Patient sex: F
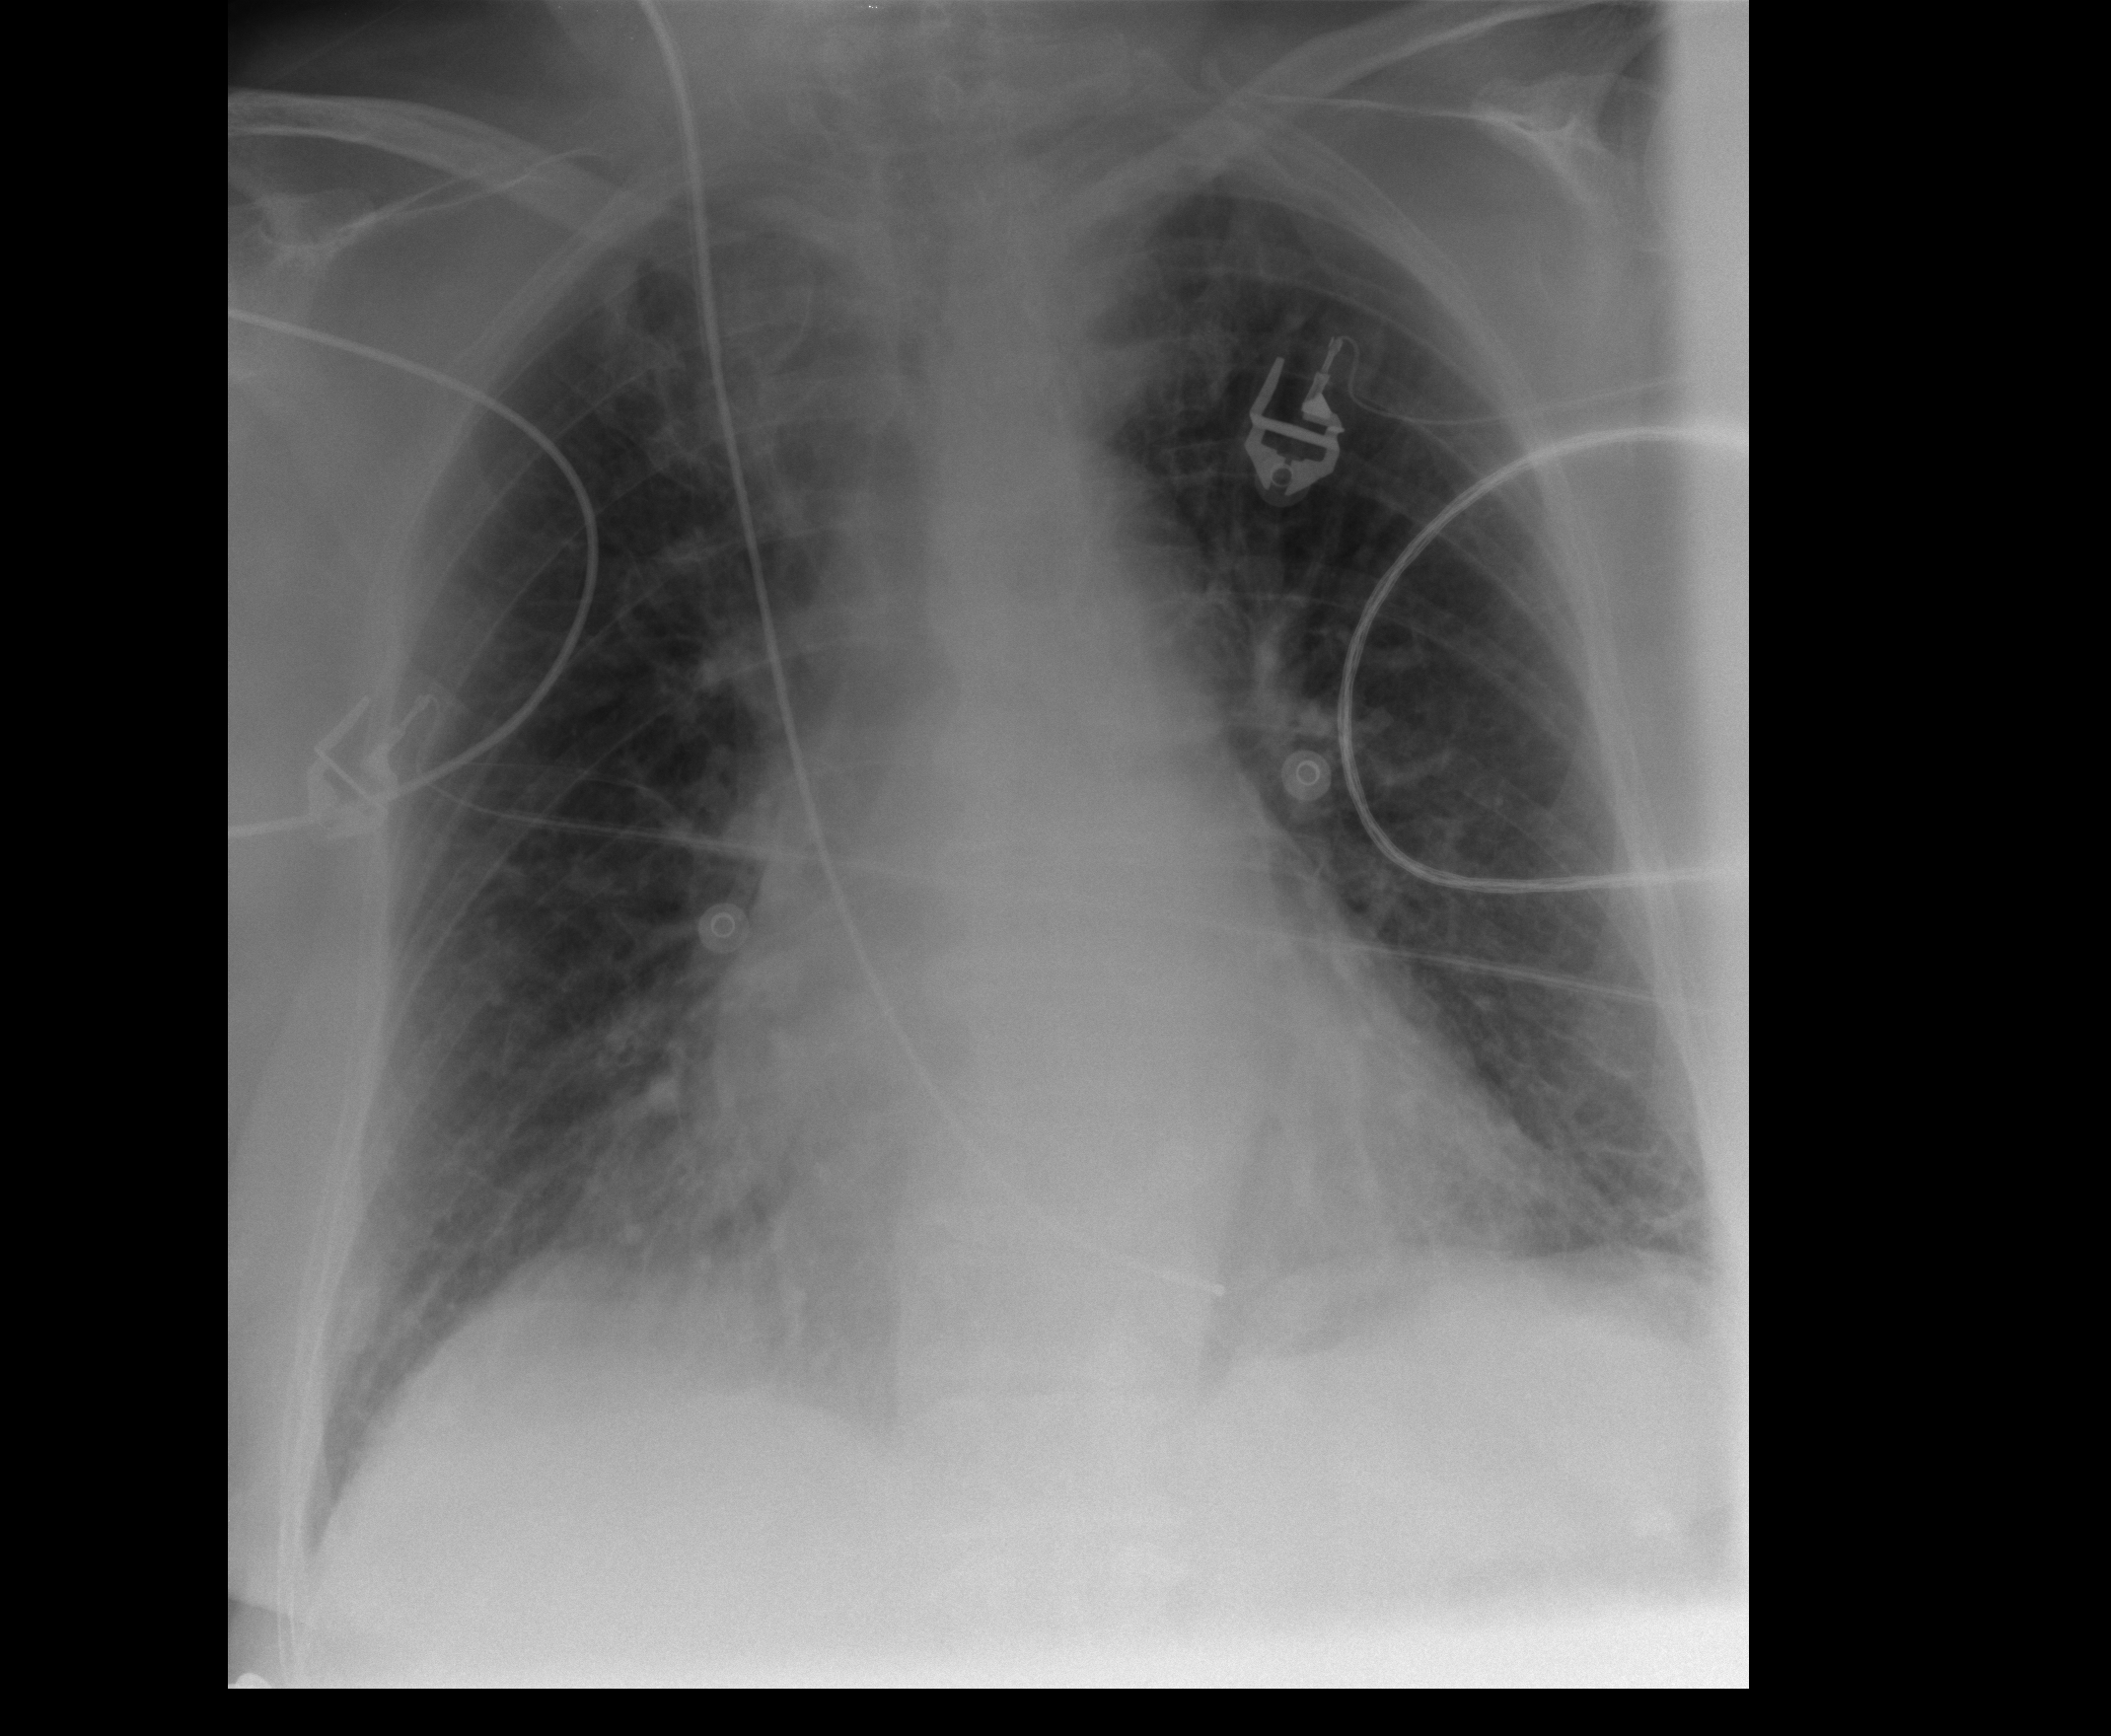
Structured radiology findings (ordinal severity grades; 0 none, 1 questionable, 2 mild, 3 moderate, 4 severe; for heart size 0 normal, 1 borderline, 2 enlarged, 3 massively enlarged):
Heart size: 1
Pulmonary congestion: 2
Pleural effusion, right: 1
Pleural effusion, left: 0
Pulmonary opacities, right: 0
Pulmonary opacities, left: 0
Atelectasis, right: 2
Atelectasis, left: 2